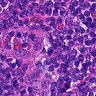
Metastatic tissue present: no